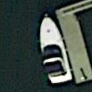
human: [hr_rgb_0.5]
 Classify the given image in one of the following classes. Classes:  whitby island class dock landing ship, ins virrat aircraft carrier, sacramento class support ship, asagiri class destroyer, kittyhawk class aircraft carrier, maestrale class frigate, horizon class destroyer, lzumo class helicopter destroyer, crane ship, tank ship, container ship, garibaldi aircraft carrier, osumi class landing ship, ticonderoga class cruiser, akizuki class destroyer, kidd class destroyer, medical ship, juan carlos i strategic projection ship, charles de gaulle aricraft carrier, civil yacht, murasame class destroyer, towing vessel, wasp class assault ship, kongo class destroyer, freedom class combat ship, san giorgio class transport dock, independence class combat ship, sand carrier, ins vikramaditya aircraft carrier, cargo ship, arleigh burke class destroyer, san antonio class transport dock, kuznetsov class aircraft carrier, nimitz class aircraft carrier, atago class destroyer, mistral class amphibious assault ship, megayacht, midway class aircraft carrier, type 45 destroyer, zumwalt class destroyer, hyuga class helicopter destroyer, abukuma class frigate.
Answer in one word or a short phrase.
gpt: Civil yacht